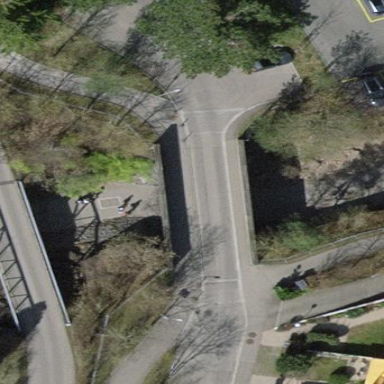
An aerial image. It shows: Beam bridge made by humans.